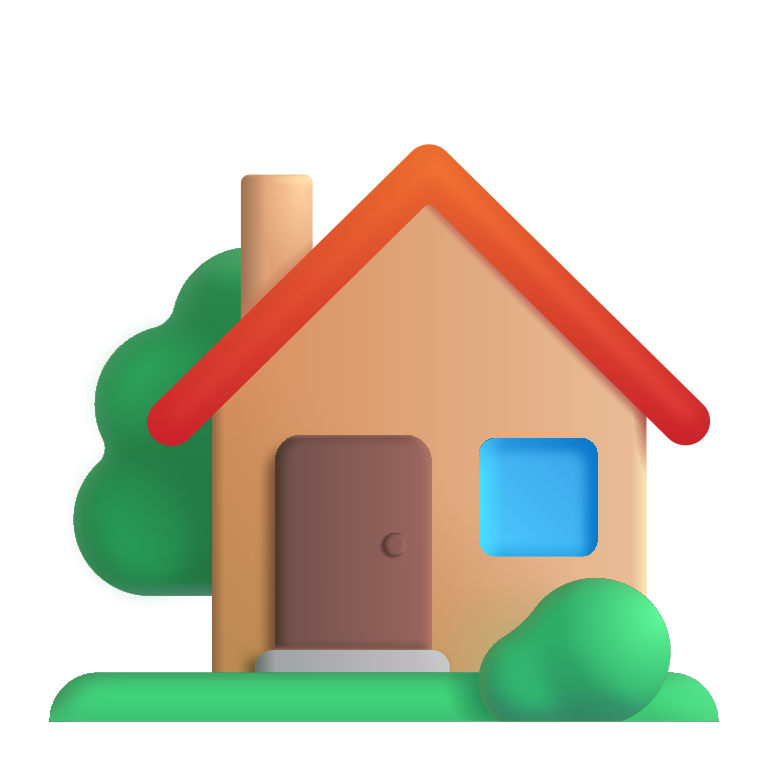
house with garden color